The image shows the envelope spectrum of a rolling-element bearing's vibration signal, with the characteristic fault frequencies (BPFO outer race, BPFI inner race, BSF ball, FTF cage) marked as reference lines. Determine the bearing's health state. Answer with exactly one of: normal, inner_race, outer_race, ball.
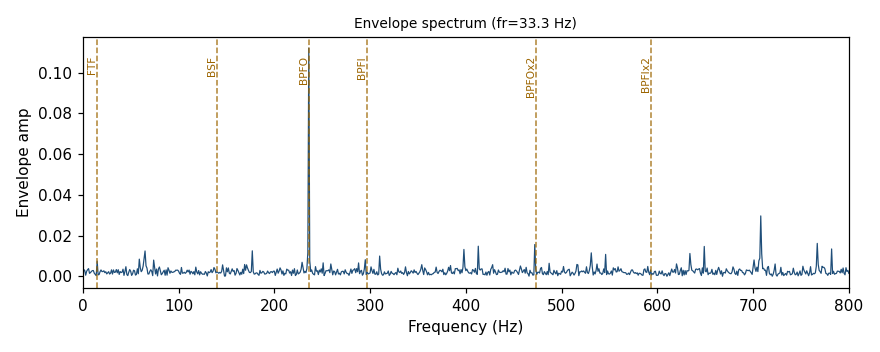
Answer: outer_race